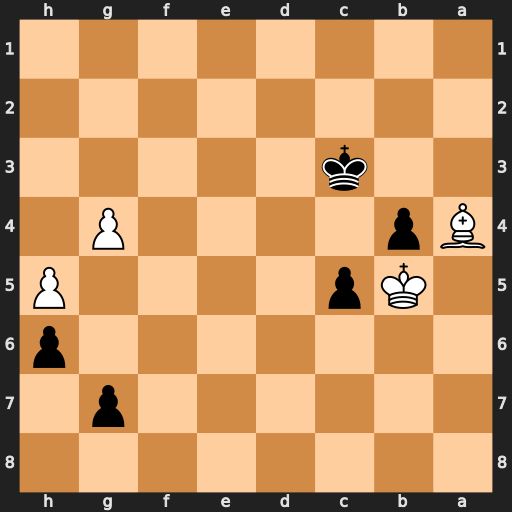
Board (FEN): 8/6p1/7p/1Kp4P/Bp4P1/2k5/8/8
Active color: b
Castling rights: -
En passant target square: -
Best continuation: c4 Kc5 b3 Bb5 b2